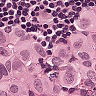
Metastatic tissue present: yes